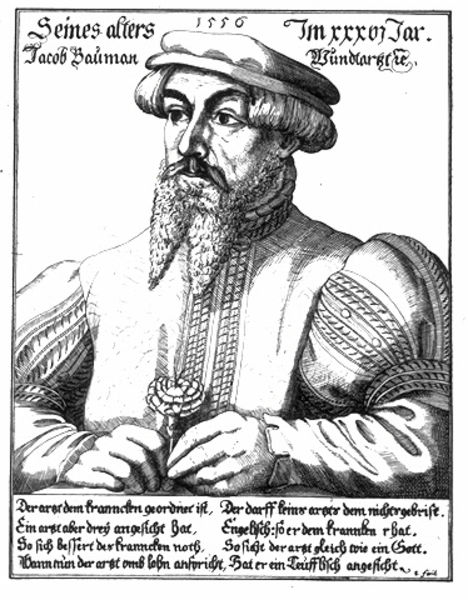
Titel: Bildnis des Jakob Baumann
Künstler: Monogrammist S (1556)
Institution: (Seriendruck)
Schlagwörter: hand, mann, schatten, weiß, blume, frisur, grau, hut, licht, zeichnung, rose, muster, ornament, bart, kappe, mütze, schnurrbart, augen, barock, halten, kragen, rahmen, ärmel, bildnis, hände, portrait, porträt, gewand, haare, mantel, spitzen, pflanze, augenbrauen, brustbild, poträt, puffärmel, holzschnitt, schrift, datierung, kette, grafik, graphik, spalten, hands, hat, king, white, arm, black, collar, face, hair, nose, old, robe, inschrift, print, deutsch, name, druck, schwarzweiss, radierung, stich, text, woodcut, beschriftung, nelke, spitzbart, barett, halbprofil, flower, man, wams, gedicht, struktur, head, german, germany, costume, eyes, knight, male, noble, prince, drawing, paper, kupferstich, black and white, bust, brow, cap, coat, wrinkles, etching, beard, french, fraktur, verzierungen, jacket, writing, altdeutsch, letters, person, emperor, royal, arms, clothes, renaissance, inscription, engraving, medieval, fingers, dutch, eyebrows, blühte, rich, clothing, scepter, shirt, gott, aesthetic, pointy, latin, reformation, potrait, mustache, moustache, sleeves, words, press, vernacular, schwarzz, doppelbart, european, holding, beards, e, three-quarter, bschriftungt, 1556, pullärmel, jacob baumann, 16th century, halbportrait, jar, potät, chrysanthemum, alter, woodblock, portraiture, tar, cool, sweet, 17th century, 15th century, lover, beaard, jacob bauman, jacob, parapet, jacob baumar, gutsherr, edelmann, im, doublet, physician, puffy, severe, puffed, arzt, governor, ok, forked, bauman, wundarzt, snack, old guy, alters, baumann, earl, two beard, history of medicine, double beard, two pointed beard, dobulet, seines, seines alters, non-vaporwave, aesthetics, #jacob bauman, tax, medieva, royalt